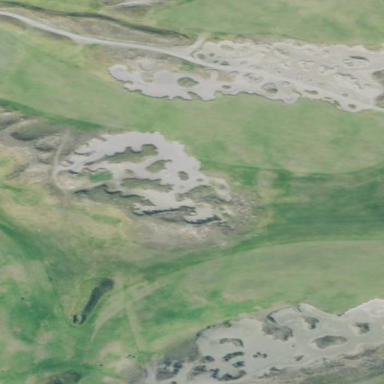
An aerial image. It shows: Golf fairway surrounded by grass.